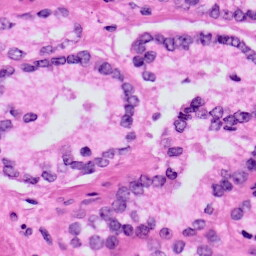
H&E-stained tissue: Prostate